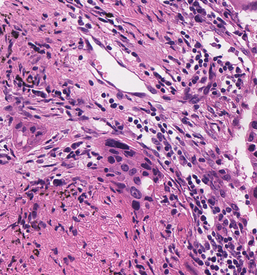
Tumor epithelial tissue: yes
Tumor-associated stroma tissue: yes
Normal tissue: no